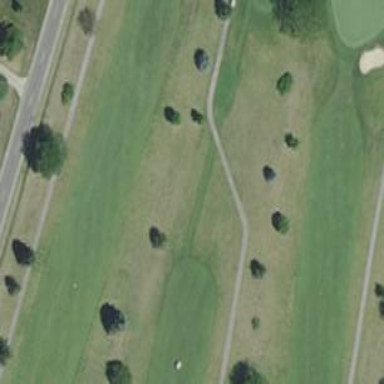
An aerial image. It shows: Path for both roads and golfers.